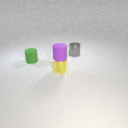
small green rubber cylinder behind small yellow metal cylinder